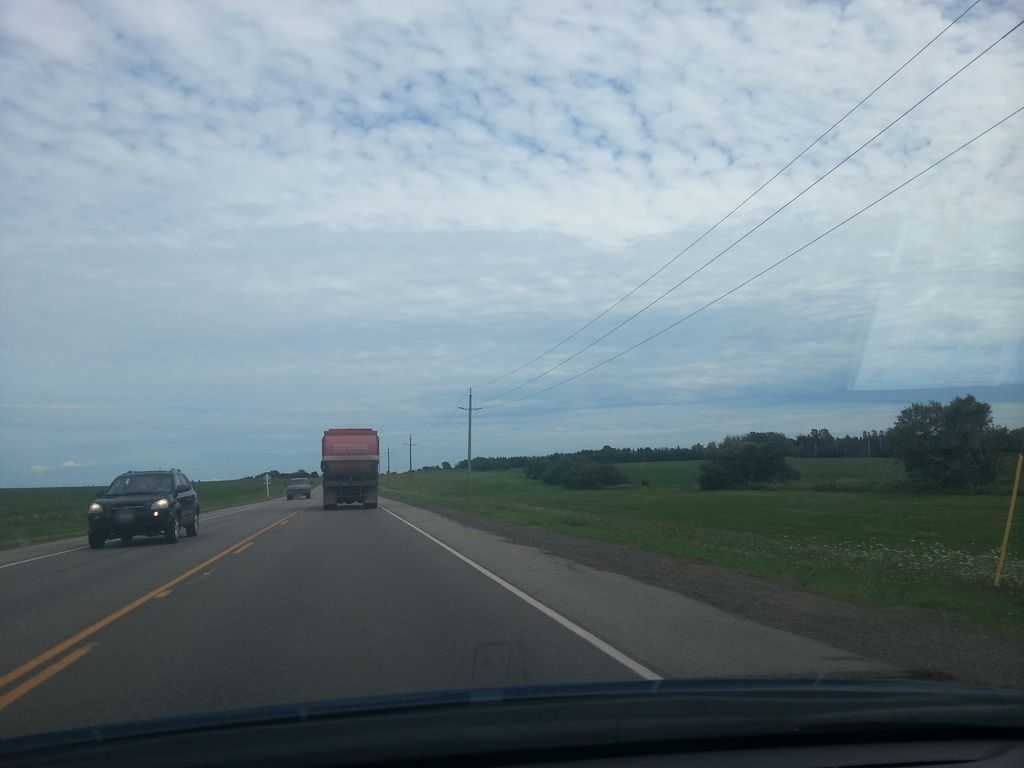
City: charlottetown